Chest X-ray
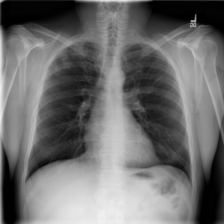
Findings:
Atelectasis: negative
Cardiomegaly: negative
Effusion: negative
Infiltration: positive
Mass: negative
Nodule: negative
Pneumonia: negative
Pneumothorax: negative
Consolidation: negative
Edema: negative
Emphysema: negative
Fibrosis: negative
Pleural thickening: positive
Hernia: negative